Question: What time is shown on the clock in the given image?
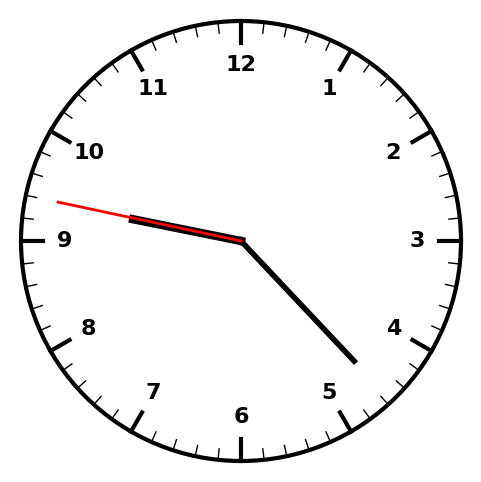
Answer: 09:22:47